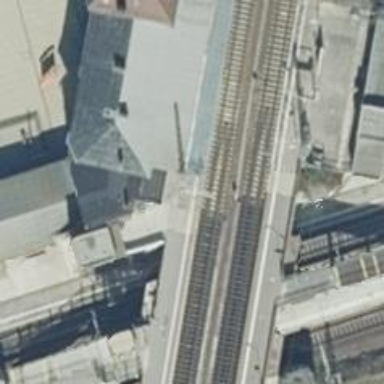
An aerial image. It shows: Close-up of railway platform edge.